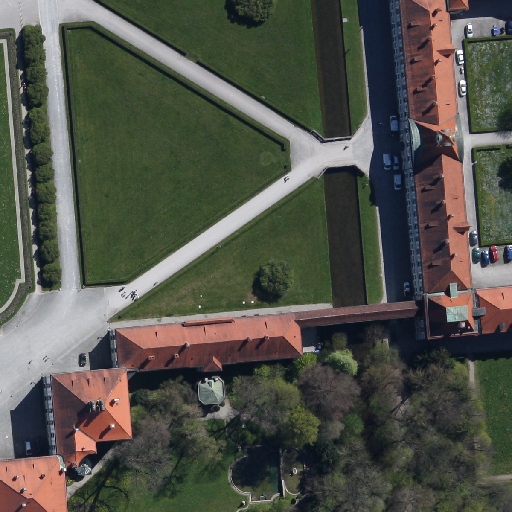
Referring expression: vehicle